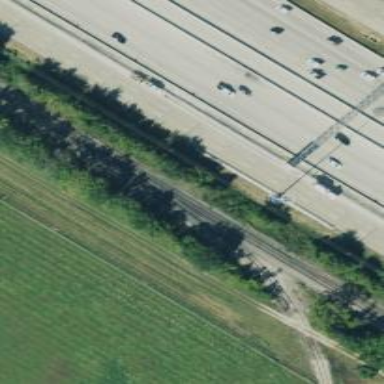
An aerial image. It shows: Rail spur service.